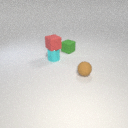
small green rubber cube to the right of small cyan metal cylinder